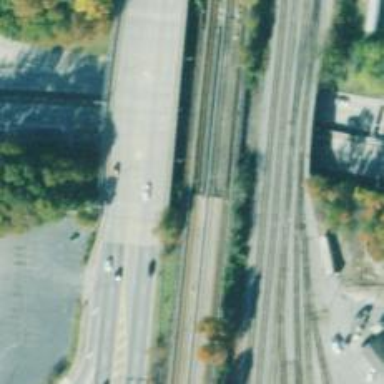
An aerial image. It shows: Railway bridge with electrified lines.